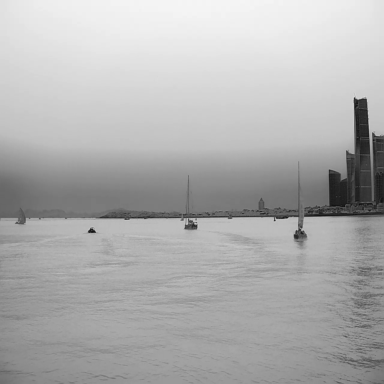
There are 12 objects shown in the infrared image, including five canoes, five sailboats, and two container_ships.